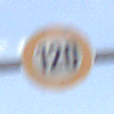
Verkehrszeichen: Geschwindigkeit120
Umgebung: Outdoor, Nature
Tageszeit: Midday
Wetter: PartlyCloudy
Licht: Natural
Jahreszeit: NotSpecified
Kontrast: LowContrast